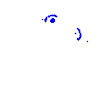
Particle: electron